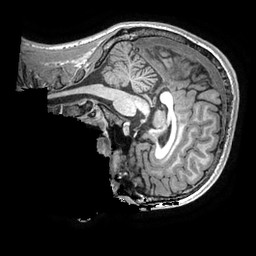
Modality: T1w
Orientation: sagittal
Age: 20
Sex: male
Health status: healthy
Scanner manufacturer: ge